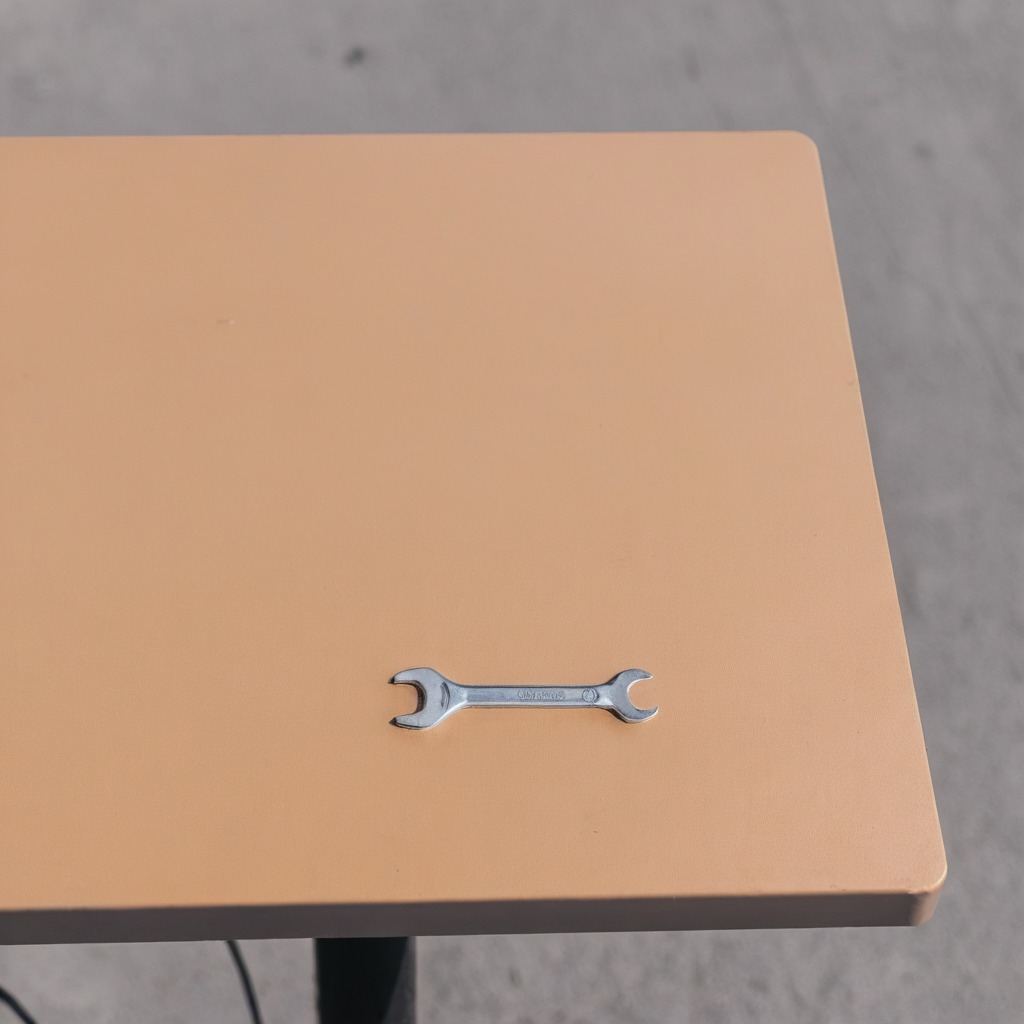
An wrench is lying on the table.